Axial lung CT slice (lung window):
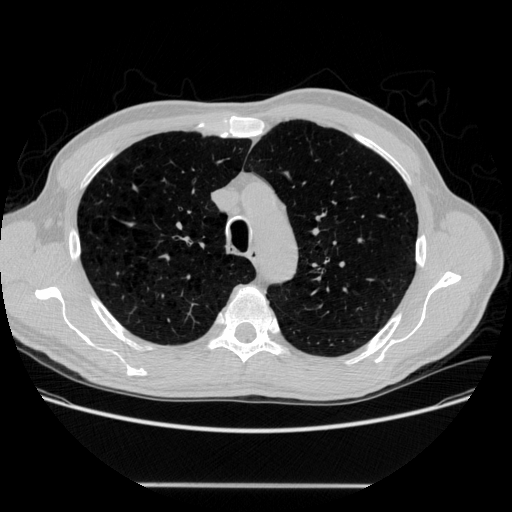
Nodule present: no